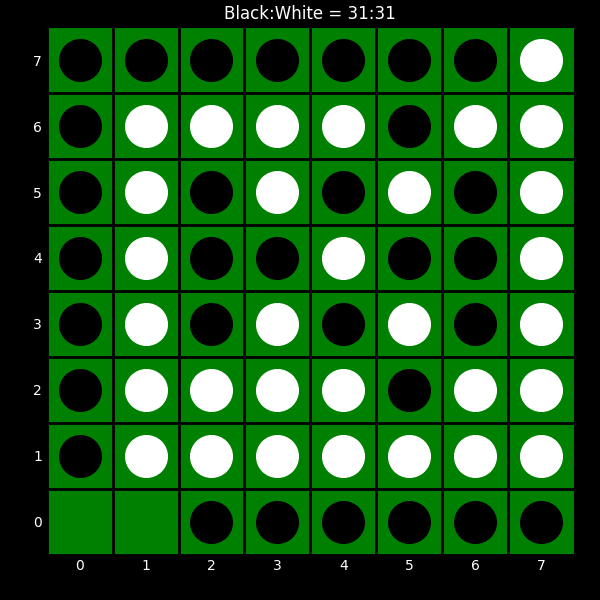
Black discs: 31
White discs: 31